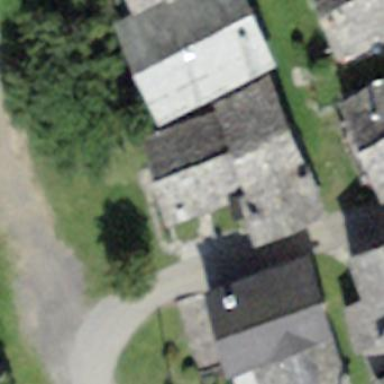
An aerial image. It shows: Simple and straightforward house.